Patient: sex M, age 47
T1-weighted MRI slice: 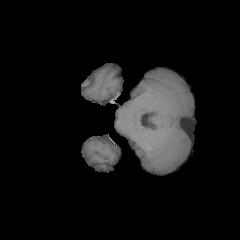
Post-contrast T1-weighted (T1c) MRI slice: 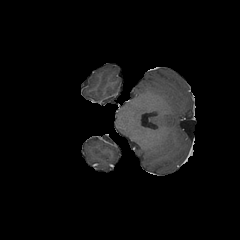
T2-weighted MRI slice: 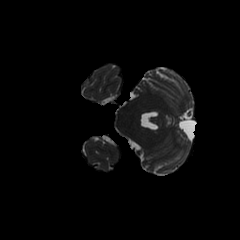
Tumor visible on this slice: no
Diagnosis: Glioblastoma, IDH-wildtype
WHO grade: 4